Interaction volume radius: 5 \u00c5
Interaction volume height: 30 \u00c5
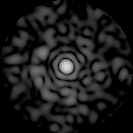
Disorder parameter: 0.8149